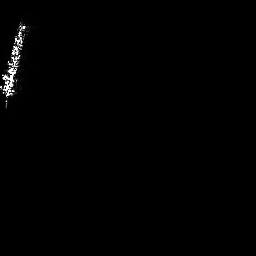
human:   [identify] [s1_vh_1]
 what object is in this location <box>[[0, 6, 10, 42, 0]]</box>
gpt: <ref>1 large ship at the top left</ref>